Question: I'm trying to make plist file programmatically. Here is a screenshot of plist file. <URL>

I found this apple document (<URL> However, I couldn't figure out to make it right. How do you make this plist file programmatically?
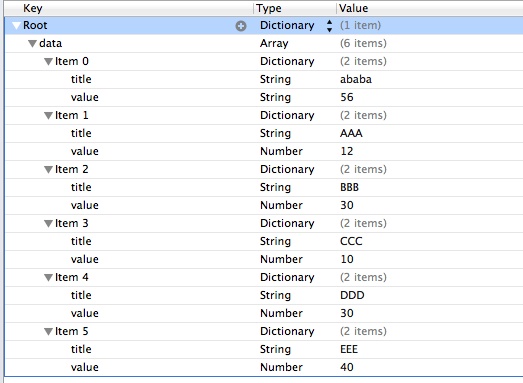
Answer: '''
NSDictionary *dict = @{
@"data" : @[
@{ @"title" : @"ababa",
@"value" : @(56)
},
@{ @"title" : @"AAA",
@"value" : @(12)
},
@{ @"title" : @"BBB",
@"value" : @(30)
},
@{ @"title" : @"CCC",
@"value" : @(10)
},
@{ @"title" : @"DDD",
@"value" : @(30)
},
@{ @"title" : @"EEE",
@"value" : @(40)
}
]
};
[dict writeToFile:filename
atomically:YES];
'''